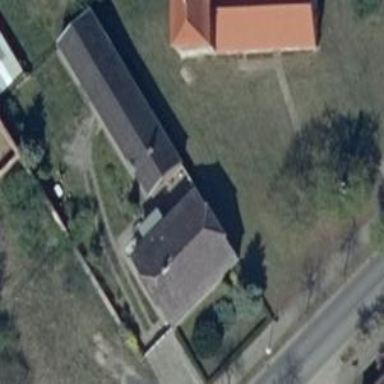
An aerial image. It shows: House with grey half-hipped roof oriented along the building.